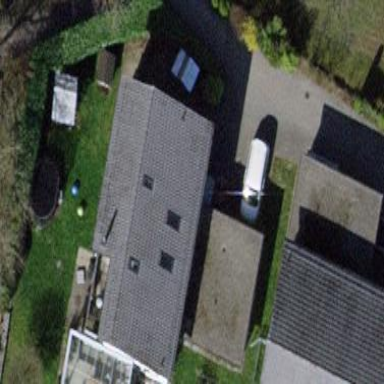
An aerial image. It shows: Detached building.